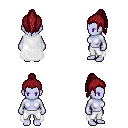
a pixel art fantasy rpg character, female body template, dark elf, purple skin, white cape, white pants, brunette long topknot hairstyle, four views (front, back, left, right), 2x2 character sprite sheet, small pixel art, hard edges, no anti-aliasing